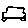
Label: car